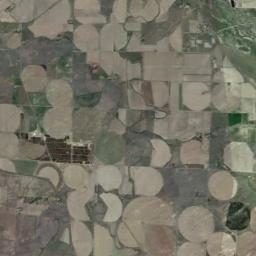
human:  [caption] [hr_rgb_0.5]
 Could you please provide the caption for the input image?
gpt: Many khaki circular or fan-shaped farmlands with different radii and radians are surrounded by land with other vegetation .

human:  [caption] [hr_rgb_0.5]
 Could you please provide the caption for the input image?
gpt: Many dense earthy circular farmland .

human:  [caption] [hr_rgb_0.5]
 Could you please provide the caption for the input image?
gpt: There are round fields in different areas .

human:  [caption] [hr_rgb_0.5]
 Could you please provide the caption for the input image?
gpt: There are some light green circle farmland and some bare circle farmland .

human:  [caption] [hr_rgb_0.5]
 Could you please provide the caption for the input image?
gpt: There are dozens of untilled circular farmlands distributed irregularly .